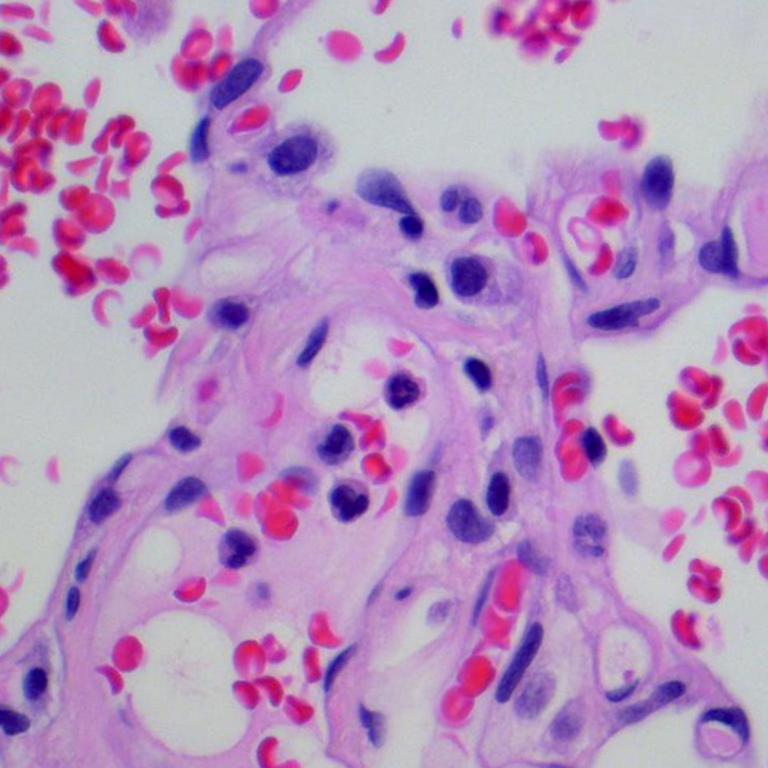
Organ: lung
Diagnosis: benign